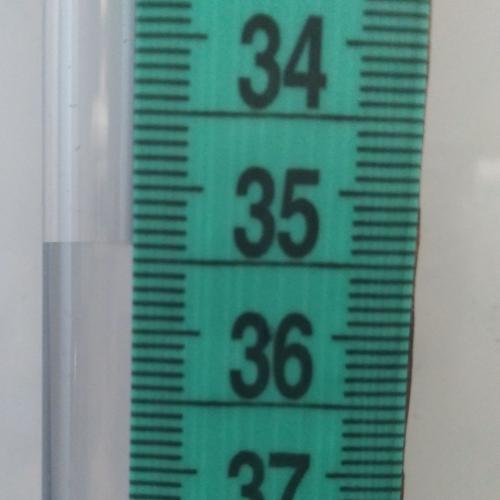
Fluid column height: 35.4 cm